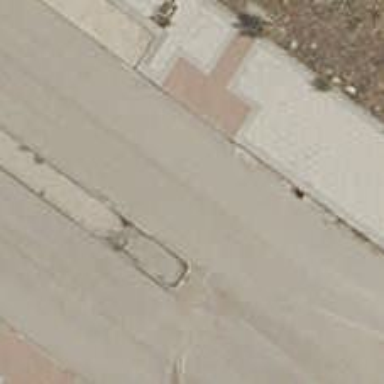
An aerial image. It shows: Uncontrolled road crossing.